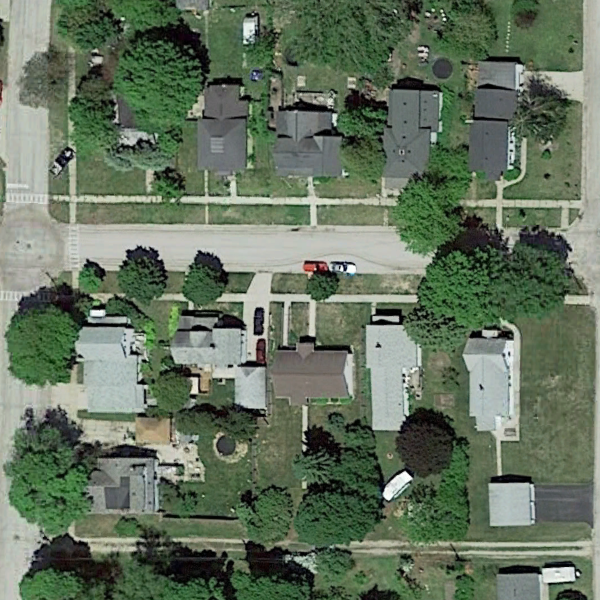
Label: MediumResidential